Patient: sex M, age 31
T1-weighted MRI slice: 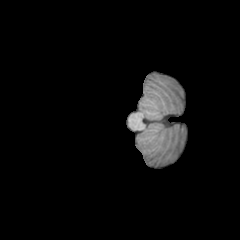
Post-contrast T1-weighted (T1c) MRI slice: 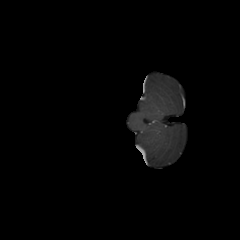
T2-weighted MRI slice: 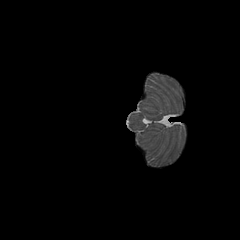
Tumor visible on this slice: no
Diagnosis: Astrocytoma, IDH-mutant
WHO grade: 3